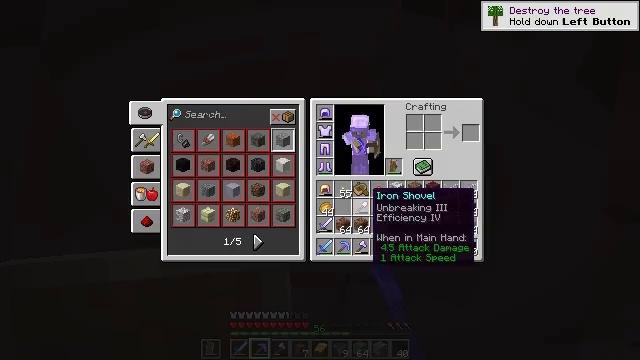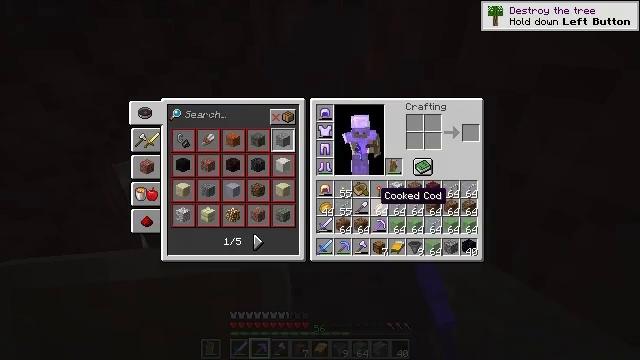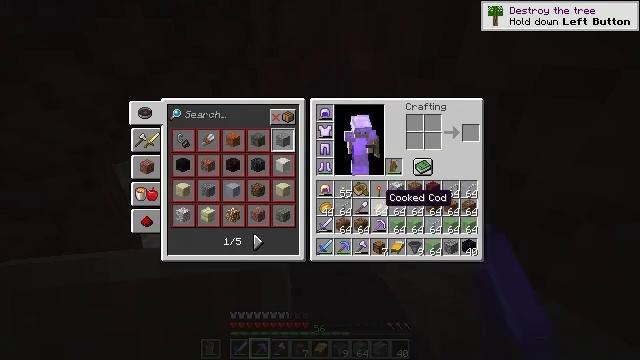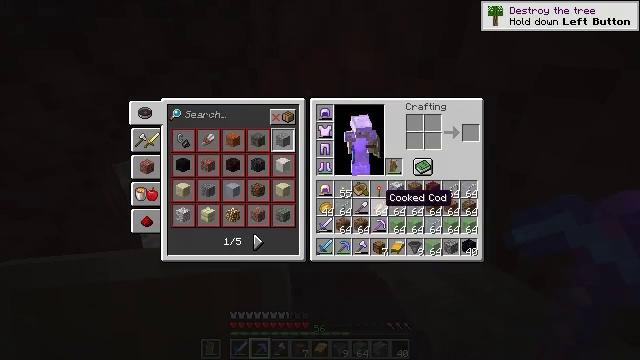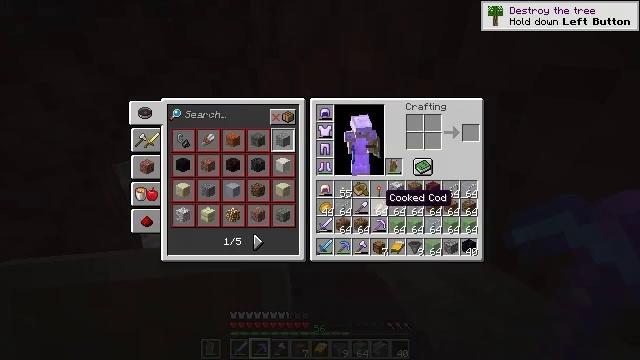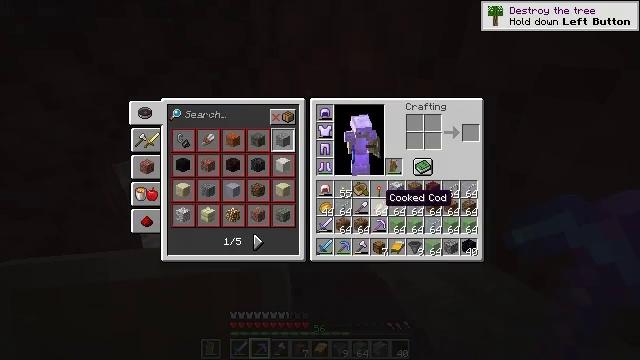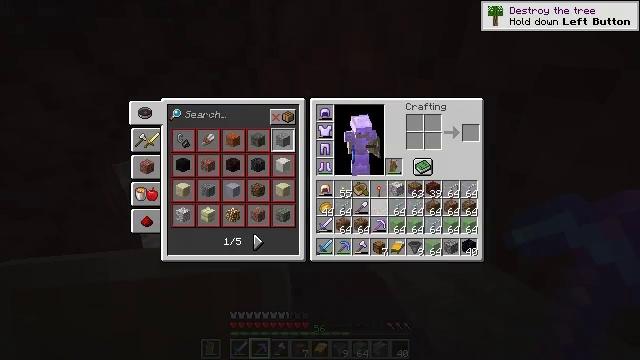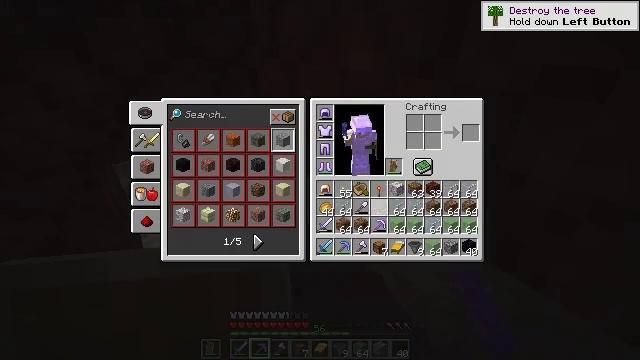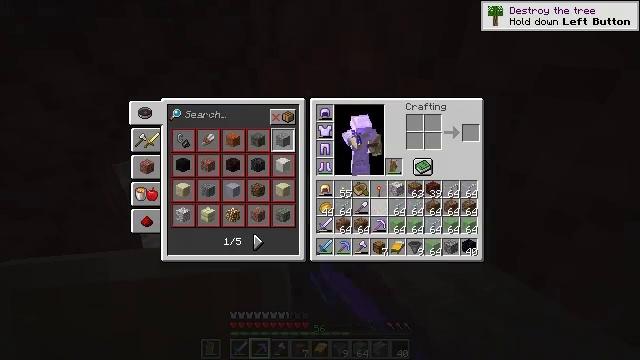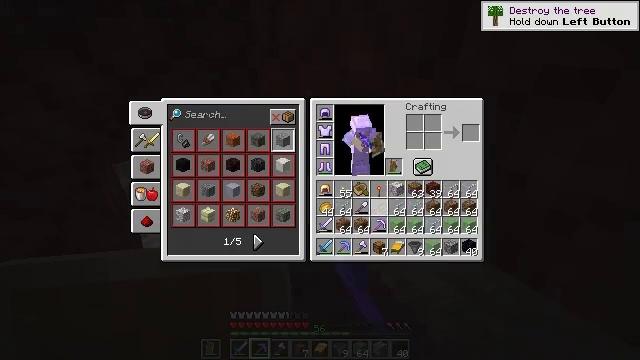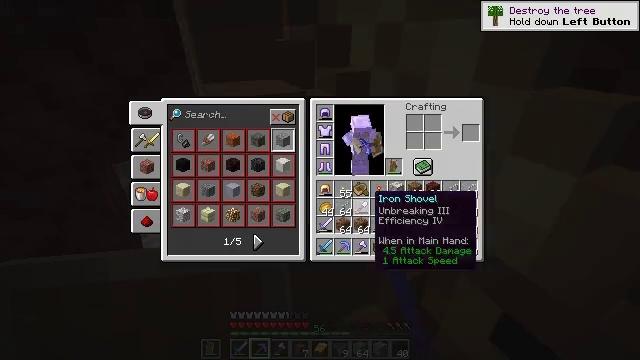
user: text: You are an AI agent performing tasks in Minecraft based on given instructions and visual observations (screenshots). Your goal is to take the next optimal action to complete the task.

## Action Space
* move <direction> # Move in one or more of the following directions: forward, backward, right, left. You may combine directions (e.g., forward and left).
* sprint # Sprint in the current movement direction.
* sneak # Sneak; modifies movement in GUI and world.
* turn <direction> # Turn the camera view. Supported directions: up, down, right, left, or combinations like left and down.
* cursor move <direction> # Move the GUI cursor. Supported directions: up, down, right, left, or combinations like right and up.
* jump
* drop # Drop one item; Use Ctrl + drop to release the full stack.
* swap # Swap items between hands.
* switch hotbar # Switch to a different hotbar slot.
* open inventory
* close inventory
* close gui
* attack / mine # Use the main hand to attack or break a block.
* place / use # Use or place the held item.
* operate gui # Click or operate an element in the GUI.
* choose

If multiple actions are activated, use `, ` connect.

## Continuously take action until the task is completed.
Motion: motion action
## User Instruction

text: Drop a cooked cod.
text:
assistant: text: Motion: sprint, cursor move right, open gui
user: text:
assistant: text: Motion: sprint
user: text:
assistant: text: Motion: sprint
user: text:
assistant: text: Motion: sprint
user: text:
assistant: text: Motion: sprint
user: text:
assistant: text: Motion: sprint, drop
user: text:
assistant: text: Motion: sprint, drop
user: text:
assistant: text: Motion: sprint, drop
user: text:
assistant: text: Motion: sprint
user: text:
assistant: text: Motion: sprint
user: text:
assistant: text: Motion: sprint